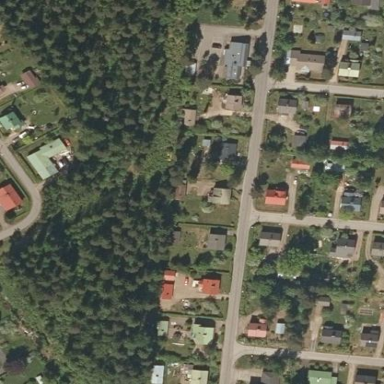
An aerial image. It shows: Residential area.